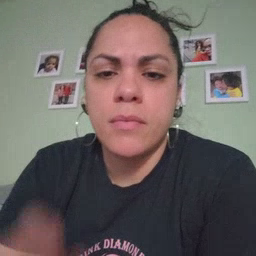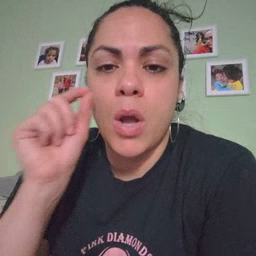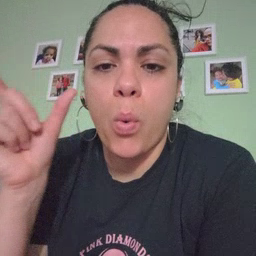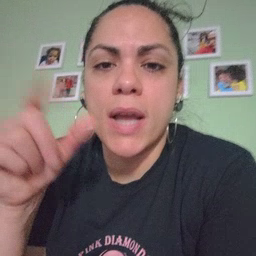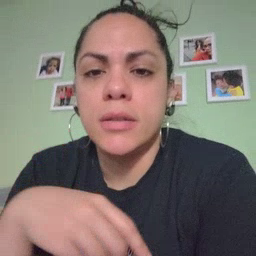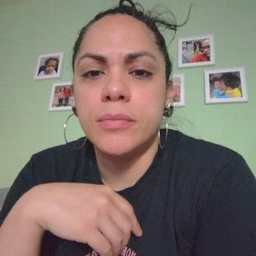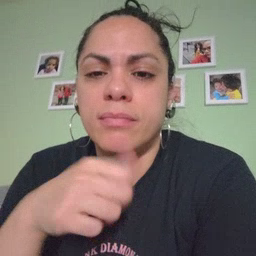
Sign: awake